Question: I have uploaded an app on apple store named as "Pitelevision" but it is restricted to UAE and Pakistan store only.
I am unable to open my app link on browser
<URL>
I am adding few images
Why I am asked to install iTunes or open my link in iTunes?? As I remembered, the link was showing me a web page that contains my apple app description and details so what is wrong now?
To make myself very clear, I want this sort of page to be opened when i hit my above URL.
This is just sample link
<URL>
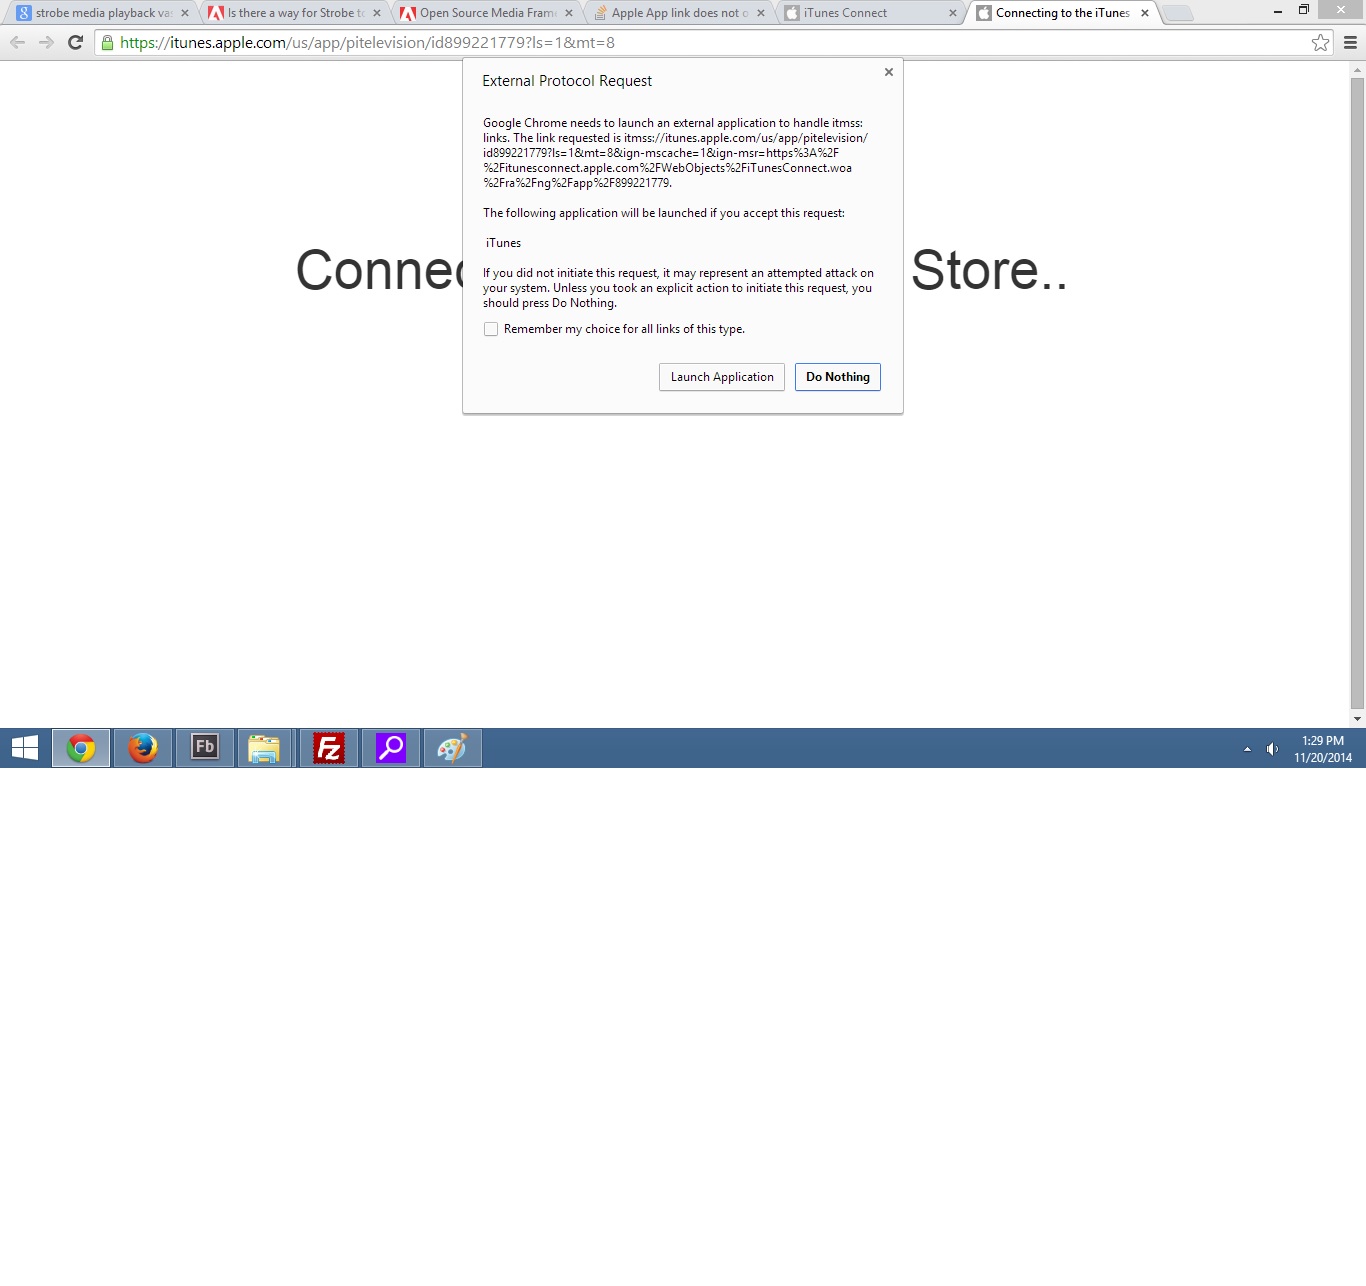
Answer: Because you try to open in US appstore where it is not available. Try this instead:
<URL>